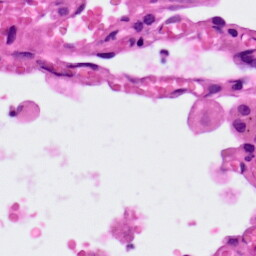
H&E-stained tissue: Lung